八年级 · 解析几何
如图, 一次函数 $y=x+b$ 的图象与反比例函数 $y=\frac{k}{x}(k$ 为常数且 $k \neq$ $0)$ 的图象交于 $A(-1, a) 、 B$ 两点, 与 $x$ 轴交于点 $C(-4,0)$.

(1)求一次函数和反比例函数的表达式;

(2) 若点 $D$ 是第四象限内反比例函数图象上的点, 且点 $D$ 到直线 $A C$的距离为 $5 \sqrt{2}$, 求点 $D$ 的横坐标.

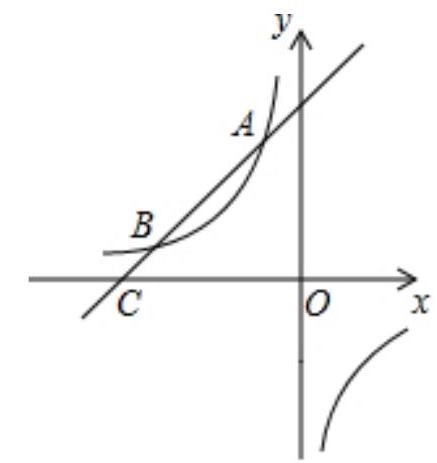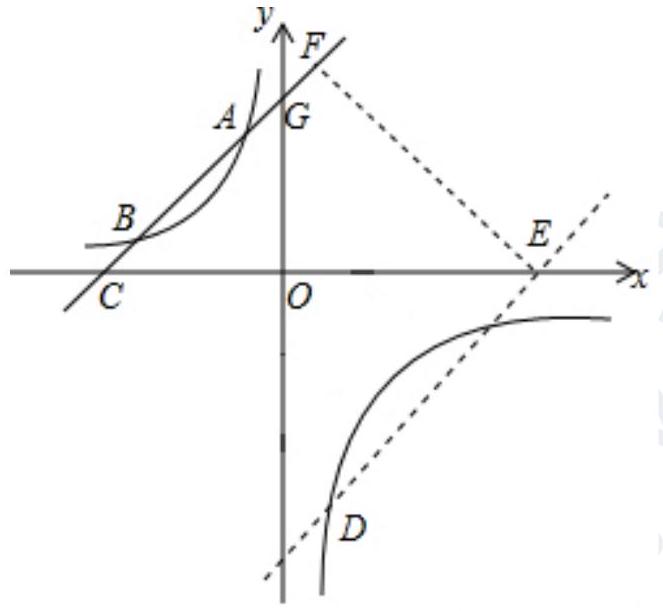
答案: 解: (1)将 $C(-4,0)$ 代入 $y=x+b$, 得 $b=4$,

$\therefore$ 一次函数的表达式为 $y=x+4$,

将 $A(-1, a)$ 代入 $y=x+4, y=\frac{k}{x}$ 中, 得: $a=-1+4, a=\frac{k}{-1}$,

$\therefore k=-3$,

$\therefore$ 反比例函数的表达式为 $y=-\frac{3}{x}$;

(2) 过点 $D$ 作 $D E / / A C$ 交 $x$ 轴于点 $E$, 过点 $E$ 作 $E F \perp A C$ 于点 $F$,

$\therefore$ 设直线 $D E$ 的解析式为 $y=x+m, E F=5 \sqrt{2}$,

$\because y=x+4$,

$\therefore G(0,4)$,

又 $C(-4,0)$,

$\therefore C O=G O=4$,

又 $\angle G O C=90^{\circ}$,

$\because E F \perp A C$,

$\therefore C E=\sqrt{2} E F=10$,

$\therefore E O=6$,

$\therefore E(6,0)$,
将 $E(6,0)$ 代入 $y=x+m$ 中, 得: $m=-6$,

$\therefore y=x-6$,

联立 $\left\{\begin{array}{l}y=-\frac{3}{x} \\ y=x-6\end{array}\right.$,

解得 $x= \pm \sqrt{6}+3$,

$\therefore$ 点 $D$ 的横坐标 $x= \pm \sqrt{6}+3$.